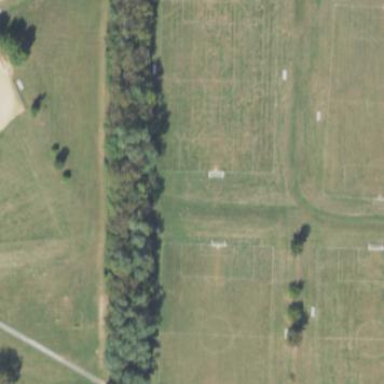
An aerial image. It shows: Soccer pitch for leisureland activities.